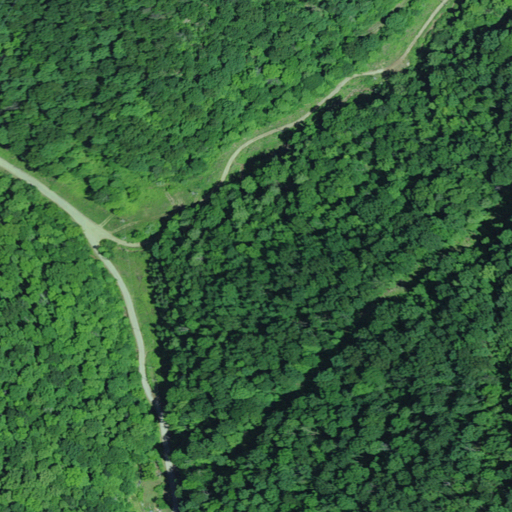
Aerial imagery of valley in Kentucky named Newsom Hollow containing deciduous forest, open development, mixed forest, low intensity development, pasture, and medium intensity development